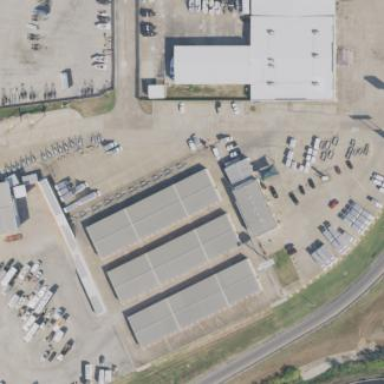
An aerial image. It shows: Storage rental shop.